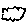
Label: cloud